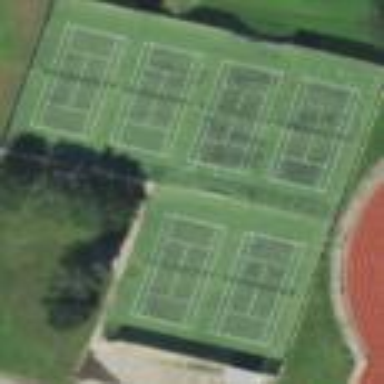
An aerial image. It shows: Tennis court on pitch designated for leisure land.